【题型】证明题　【知识点】解析几何　【难度】medium
\pagestyle{empty}
【变式训练 7-1】如图，已知椭圆 \(\Gamma: \frac{x^2}{a^2} + y^2 = 1\) 的焦距为 2。若 \(\triangle PQR\) 是椭圆 \(\Gamma\) 的内接三角形，点 \(P\) 在 \(x\) 轴上方，\(PQ, PR\) 分别经过椭圆 \(\Gamma\) 的左右焦点 \(F_1, F_2\)，则称 \(\triangle PQR\) 为“好三角形”。

\noindent
(1) 求椭圆 \(\Gamma\) 的离心率；
\vspace{0.5em}
\noindent
(2) 若“好三角形” \(\triangle PQR\) 满足：\(\overrightarrow{PF_1} = 4\overrightarrow{F_1Q}\)，求点 \(P\) 的坐标；
\vspace{0.5em}
\noindent
(3) 证明：当点 \(P\) 是椭圆 \(\Gamma\) 的上顶点时，“好三角形”的面积最大。
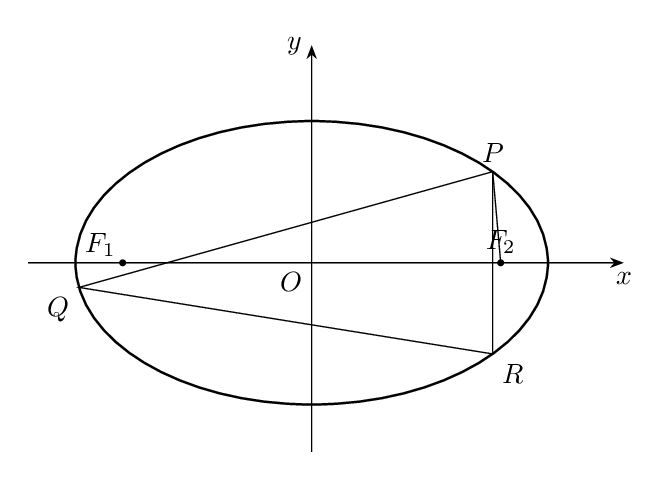
【解答】
\pagestyle{empty}
\noindent
【详解】
(1) 依题意，椭圆 \( \Gamma \) 的半焦距 \( c = 1 \)，则 \( a = \sqrt{2} \)，椭圆 \( \Gamma: \frac{x^2}{2} + y^2 = 1 \) 的离心率 \( e = \frac{\sqrt{2}}{2} \)。
---
(2) 设 \( P(x,y) \)，而 \( F_1(-1,0) \)，由 \( \overrightarrow{PF_1} = 4\overrightarrow{F_1Q} \)，得 \( Q\left(-\frac{x+5}{4}, -\frac{y}{4}\right) \)，
因此
\[
\begin{cases}
x_0^2 + 2y_0^2 = 2 \\
\frac{\left(x_0 + 5\right)^2}{16} + 2 \cdot \frac{y_0^2}{16} = 2
\end{cases}
\]
消去 \( x_0^2 \) 得 \( (x_0 + 5)^2 - x_0^2 = 30 \)，解得 \( x_0 = \frac{1}{2} \)，\( y_0 = \frac{\sqrt{14}}{4} \)，
所以点 \( P\left(\frac{1}{2}, \frac{\sqrt{14}}{4}\right) \)。
---
(3) 设 \( P(x_0,y_0), y_0 > 0, Q(x_1,y_1), R(x_2,y_2) \)，
由点 \( P \) 在 \( x \) 轴上方，得 \( PQ, PR \) 均不与 \( y \) 轴垂直，设 \( PQ: x = my - 1 \)，\( PR: x = ny + 1 \)，
\[
\frac{S_{\triangle PQR}}{S_{\triangle PF_1F_2}} = \frac{\frac{1}{2}|PQ||PR|\sin\angle QPR}{\frac{1}{2}|PF_1||PF_2|\sin\angle QPR} = \frac{|PQ|}{|PF_1|}\frac{|PR|}{|PF_2|} = \frac{y_0 - y_1}{y_0} \cdot \frac{y_0 - y_2}{y_0},
\]
由
\[
\begin{cases}
x = my - 1 \\
x^2 + 2y^2 = 2
\end{cases}
\]
得 \( (m^2 + 2)y^2 - 2my - 1 = 0 \)，
则 \( y_0 + y_1 = \frac{2m}{m^2 + 2} \)，\( y_0 y_1 = -\frac{1}{m^2 + 2} \)，即 \( \frac{y_0 + y_1}{y_0 y_1} = -2m \)，
而 \( m = \frac{x_0 + 1}{y_0} \)，于是 \( \frac{y_0 + y_1}{y_0 y_1} = -\frac{2(x_0 + 1)}{y_0} \)，即 \( 1 + \frac{y_0}{y_1} = -2(x_0 + 1)\frac{y_0}{y_1} \Rightarrow \frac{y_1}{y_0} = -\frac{1}{2x_0 + 3} \)，
同理 \( \frac{y_2}{y_0} = -\frac{1}{2x_0 - 3} \)，因此 \( \frac{S_{\triangle PQR}}{S_{\triangle PF_1F_2}} = \left(1 + \frac{1}{2x_0 + 3}\right)\left(1 - \frac{1}{2x_0 - 3}\right) \)，又 \( S_{\triangle PF_1F_2} = \frac{1}{2}|F_1F_2||y_0| = y_0 \)，
则 \( S_{\triangle PQR} = \frac{4x_0^2 - 16}{4x_0^2 - 9} \cdot S_{\triangle PF_1F_2} = \frac{4x_0^2 - 16}{4x_0^2 - 9} \cdot y_0 \)，而 \( x_0^2 = 2 - 2y_0^2, y_0 \in (0,1] \)，
从而 \( S_{\triangle PQR} = \frac{4(2 - 2y_0^2) - 16}{4(2 - 2y_0^2) - 9} \cdot y_0 = \frac{8y_0^3 + 8y_0}{8y_0^2 + 1} \)，记 \( f(x) = \frac{8x^3 + 8x}{8x^2 + 1}, x \in (0,1] \)，
下面证明不等式 \( f(x) \leq f(1) = \frac{16}{9} \) 对任意 \( x \in (0,1] \) 恒成立，
即证 \( 9x^3 - 16x^2 + 9x - 2 \leq 0 \) 对任意 \( x \in (0,1] \) 恒成立，
即证 \( (x - 1)(9x^2 - 7x + 2) \leq 0 \) 对任意 \( x \in (0,1] \) 恒成立，
而 \( x - 1 \leq 0 \)，\( 9x^2 - 7x + 2 > 0 \)，因此 \( (x - 1)(9x^2 - 7x + 2) \leq 0 \) 对任意 \( x \in (0,1] \) 恒成立，
所以当 \( y_0 = 1 \) 时，\( S_{\triangle PQR} = \frac{8y_0^3 + 8y_0}{8y_0^2 + 1} \) 取得最大值，即当点 \( P \) 是椭圆 \( \Gamma \) 的上顶点时，“好三角形”的面积最大。